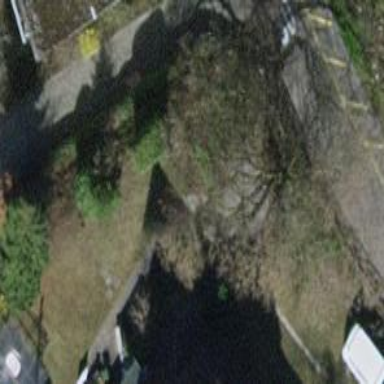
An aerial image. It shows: Urban tree adds touch of nature to the surroundings.